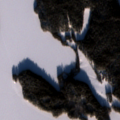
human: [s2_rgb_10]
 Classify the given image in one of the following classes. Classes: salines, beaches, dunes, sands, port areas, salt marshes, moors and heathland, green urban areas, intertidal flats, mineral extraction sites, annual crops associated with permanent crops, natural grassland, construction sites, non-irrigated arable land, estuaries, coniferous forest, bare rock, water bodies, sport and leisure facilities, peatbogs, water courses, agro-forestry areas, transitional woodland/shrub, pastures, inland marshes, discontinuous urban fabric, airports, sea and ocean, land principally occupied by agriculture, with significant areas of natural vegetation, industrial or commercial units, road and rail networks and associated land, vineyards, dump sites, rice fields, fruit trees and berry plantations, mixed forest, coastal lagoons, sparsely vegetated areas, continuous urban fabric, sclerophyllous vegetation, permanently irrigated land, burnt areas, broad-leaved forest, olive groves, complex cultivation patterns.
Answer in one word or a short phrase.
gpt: coniferous forest, water bodies